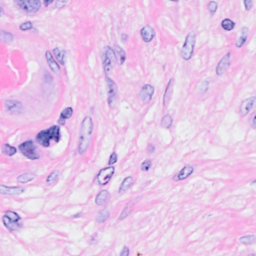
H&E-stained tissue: Breast